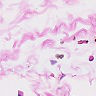
Metastatic tissue present: no